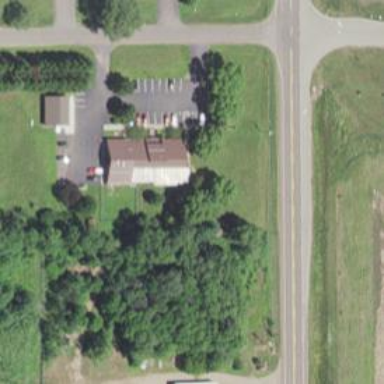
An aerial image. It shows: Veterinary facility.